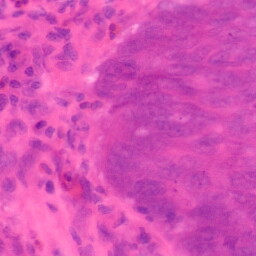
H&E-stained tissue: Colon